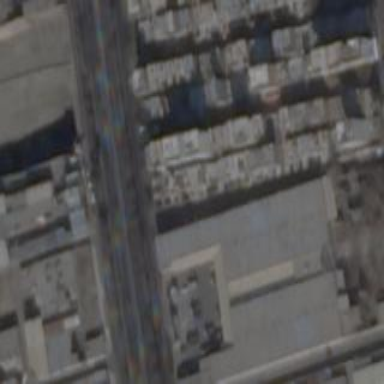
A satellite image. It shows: Industrial building.